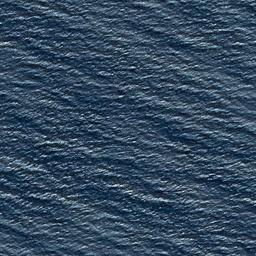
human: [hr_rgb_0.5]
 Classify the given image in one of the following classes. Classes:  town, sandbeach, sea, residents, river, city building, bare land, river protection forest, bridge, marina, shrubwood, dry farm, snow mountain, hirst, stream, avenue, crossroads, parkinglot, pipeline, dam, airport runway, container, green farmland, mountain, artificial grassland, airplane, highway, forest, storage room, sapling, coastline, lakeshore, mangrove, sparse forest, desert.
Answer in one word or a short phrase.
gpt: sea